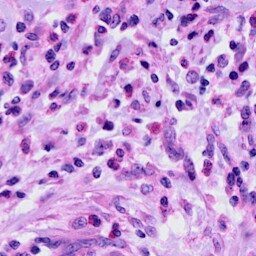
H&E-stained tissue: Cervix